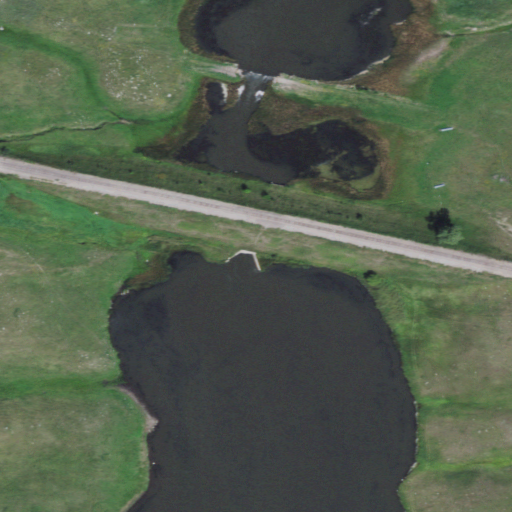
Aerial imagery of valley in North Dakota named Tolna Coulee containing grassland, open water, and herbaceous wetlands